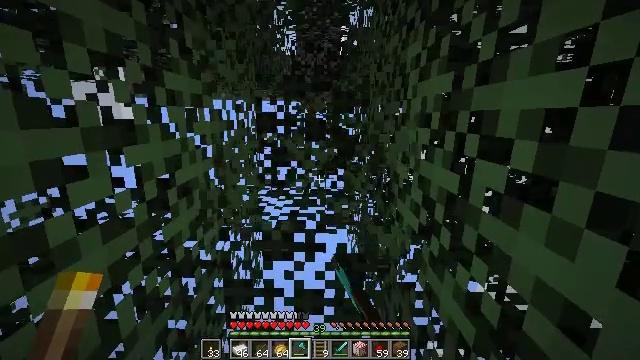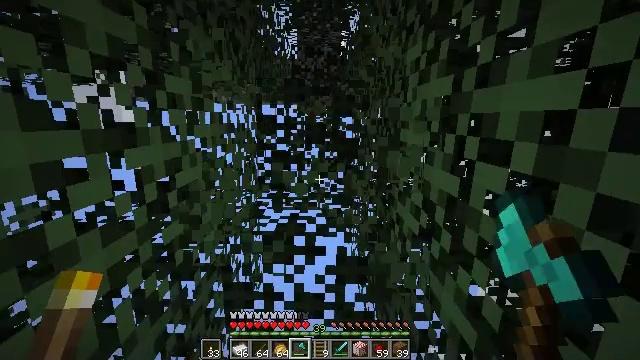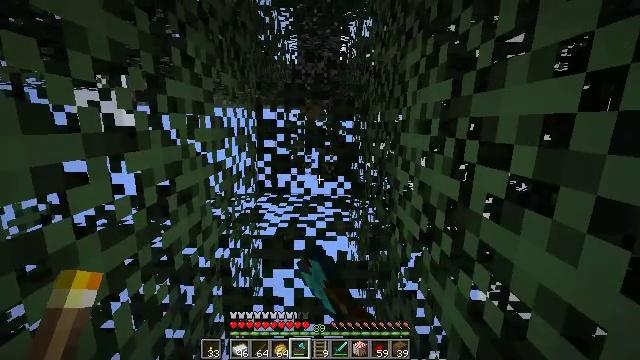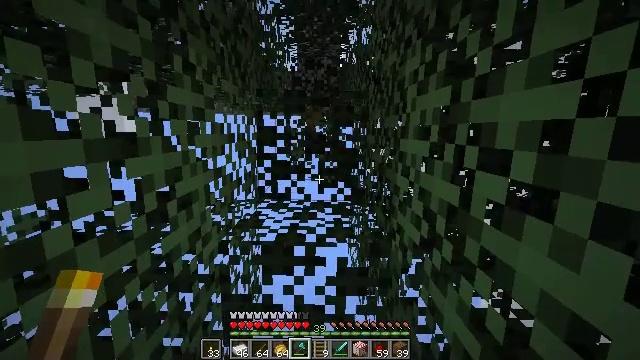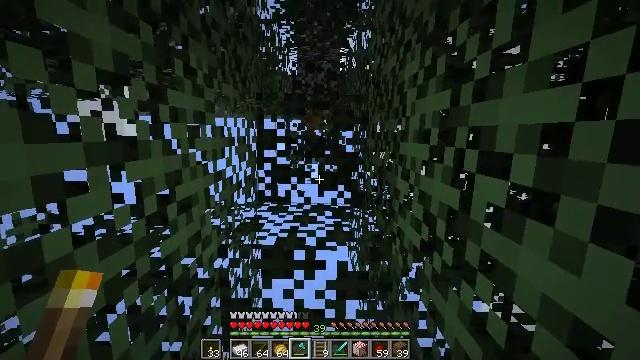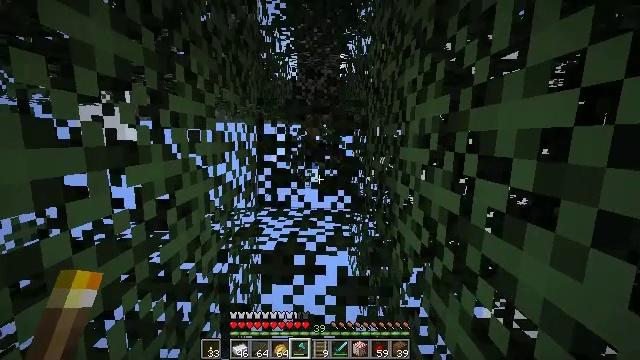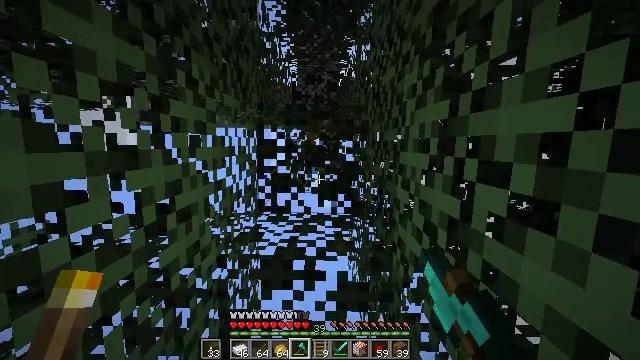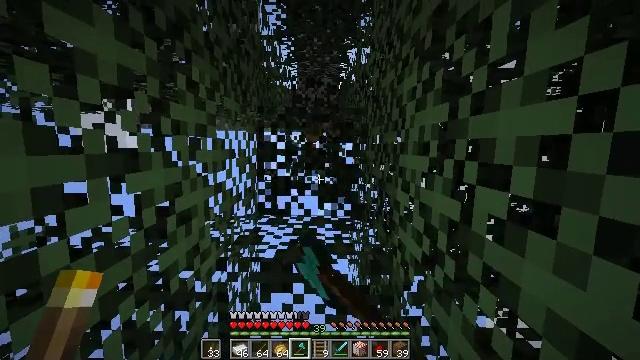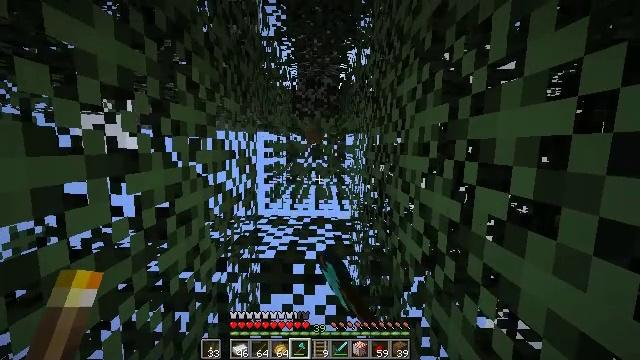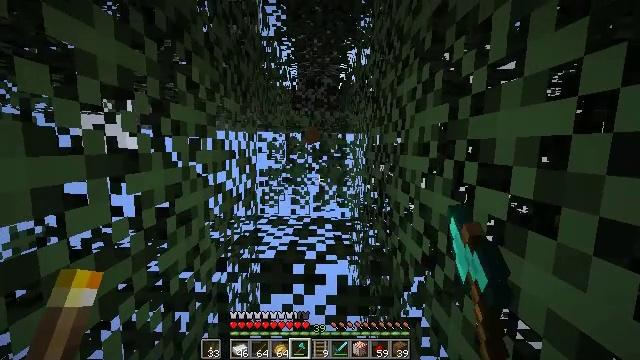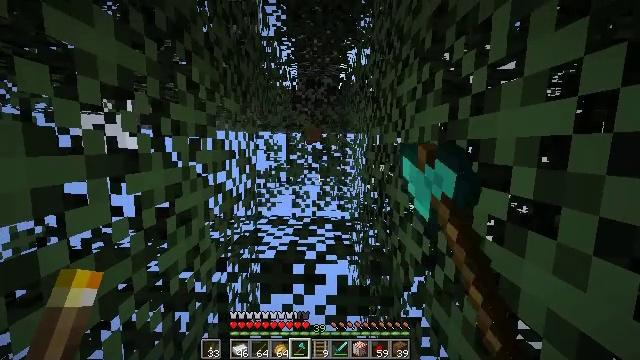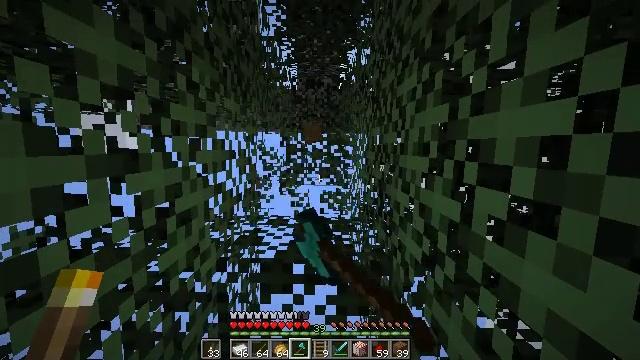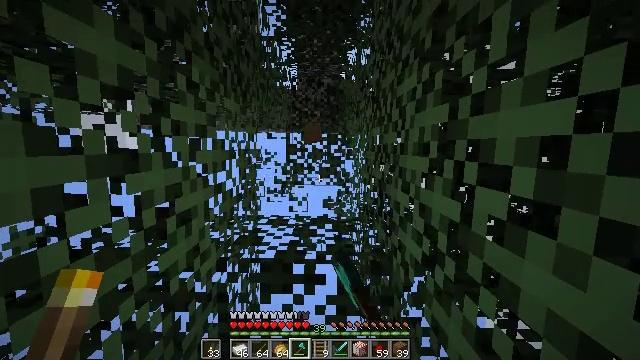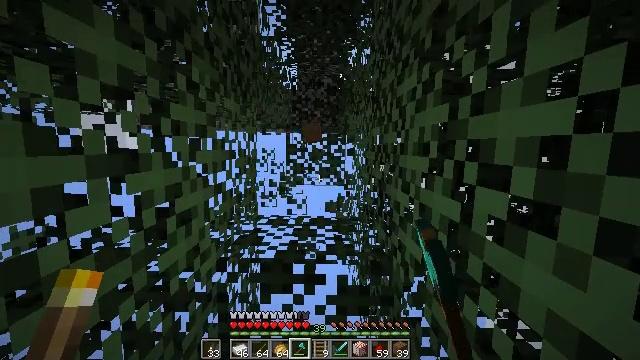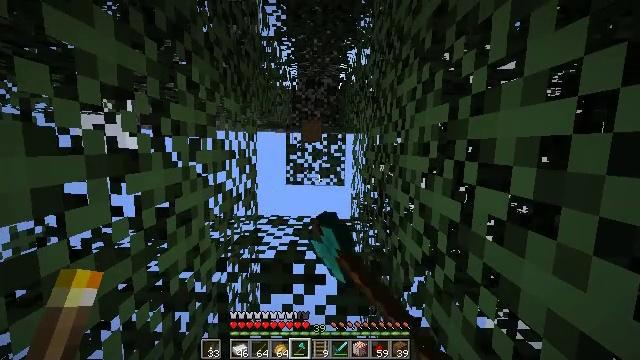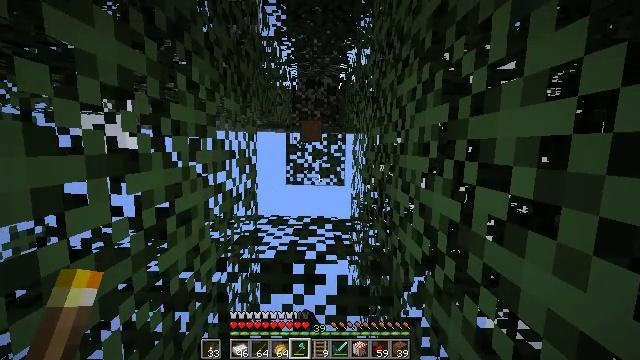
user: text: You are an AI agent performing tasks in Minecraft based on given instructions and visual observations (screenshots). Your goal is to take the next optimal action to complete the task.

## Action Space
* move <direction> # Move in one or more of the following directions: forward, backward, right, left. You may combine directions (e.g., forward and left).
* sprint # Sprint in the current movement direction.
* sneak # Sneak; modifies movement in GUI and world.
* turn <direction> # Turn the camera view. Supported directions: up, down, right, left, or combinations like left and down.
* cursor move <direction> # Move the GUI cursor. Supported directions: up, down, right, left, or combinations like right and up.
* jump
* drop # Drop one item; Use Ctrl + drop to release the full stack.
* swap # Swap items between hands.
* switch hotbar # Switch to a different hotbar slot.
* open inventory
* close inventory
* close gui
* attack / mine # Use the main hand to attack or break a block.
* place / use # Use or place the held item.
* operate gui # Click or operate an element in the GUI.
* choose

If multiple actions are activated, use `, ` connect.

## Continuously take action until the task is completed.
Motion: motion action
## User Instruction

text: Gather spruce leaves to collect foliage.
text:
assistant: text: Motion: attack / mine
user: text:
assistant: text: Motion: attack / mine
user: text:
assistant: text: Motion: turn up, attack / mine
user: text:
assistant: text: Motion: attack / mine
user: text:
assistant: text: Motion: turn up, attack / mine
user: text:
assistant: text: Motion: turn up, attack / mine
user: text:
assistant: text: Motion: attack / mine
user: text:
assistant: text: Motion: attack / mine
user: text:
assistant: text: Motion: attack / mine
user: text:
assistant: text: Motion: attack / mine
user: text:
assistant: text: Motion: attack / mine
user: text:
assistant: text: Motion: attack / mine
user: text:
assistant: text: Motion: attack / mine
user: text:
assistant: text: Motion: attack / mine
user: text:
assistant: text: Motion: attack / mine
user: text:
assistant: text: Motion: attack / mine
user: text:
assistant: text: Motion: attack / mine
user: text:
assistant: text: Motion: attack / mine
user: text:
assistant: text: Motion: attack / mine
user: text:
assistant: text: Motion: attack / mine
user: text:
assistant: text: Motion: attack / mine
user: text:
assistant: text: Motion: no_op
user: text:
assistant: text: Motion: no_op
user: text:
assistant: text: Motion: turn down
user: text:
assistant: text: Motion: no_op